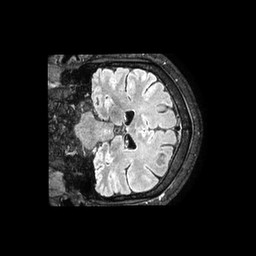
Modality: FLAIR
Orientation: coronal
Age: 61
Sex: male
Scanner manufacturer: philips
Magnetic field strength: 3 T
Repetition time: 4.8 s
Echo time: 0.34 s